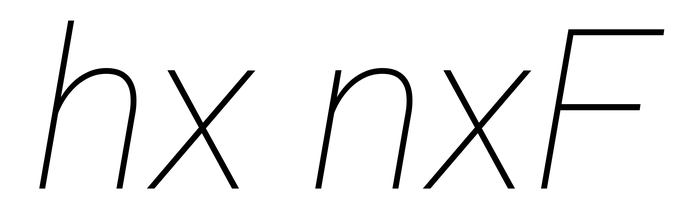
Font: Roboto-Italic_Thin_Italic